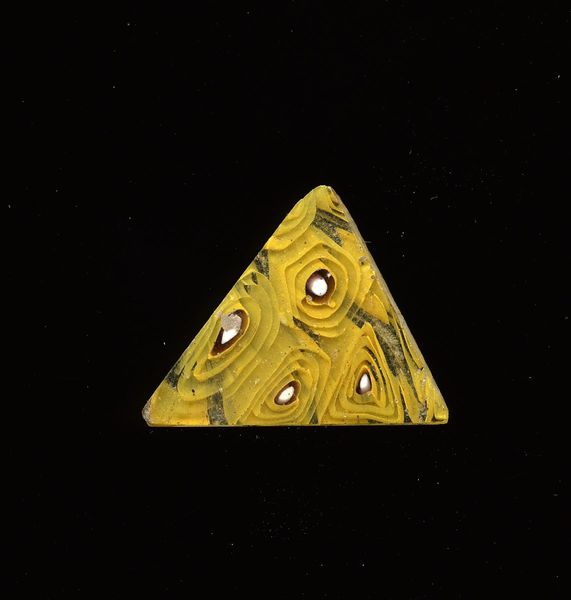
Titel: Mosaikglasfragment
Standort: Hamburg
Institution: Museum für Kunst und Gewerbe Hamburg
Schlagwörter: glas, antike, technik, mosaik, wandschmuck, kaiserzeit, bodenbeläge, frühe kaiserzeit, prinzipat, römische, millefiori, mittlere, späte